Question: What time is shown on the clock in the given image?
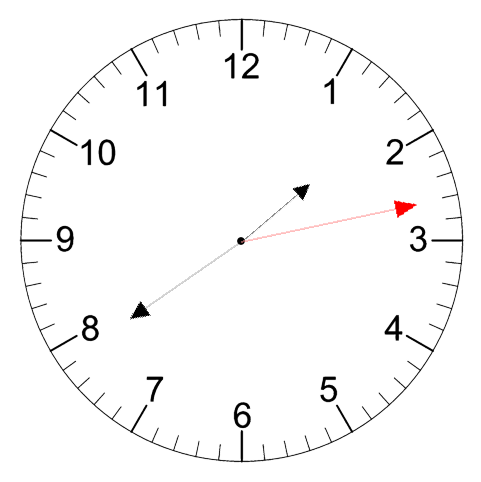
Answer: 01:39:13